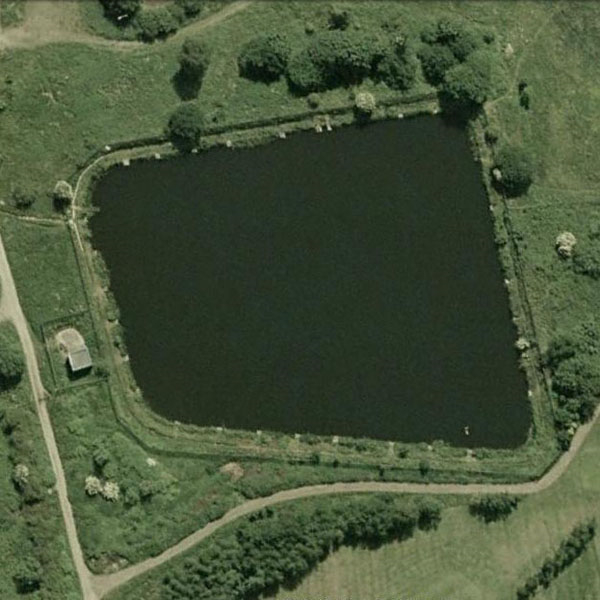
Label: Pond